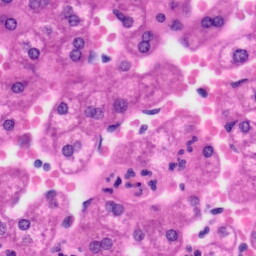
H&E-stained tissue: Liver